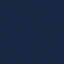
Label: SeaLake